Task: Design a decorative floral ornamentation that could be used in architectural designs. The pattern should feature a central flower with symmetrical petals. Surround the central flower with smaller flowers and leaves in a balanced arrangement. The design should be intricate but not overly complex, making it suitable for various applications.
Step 1653:
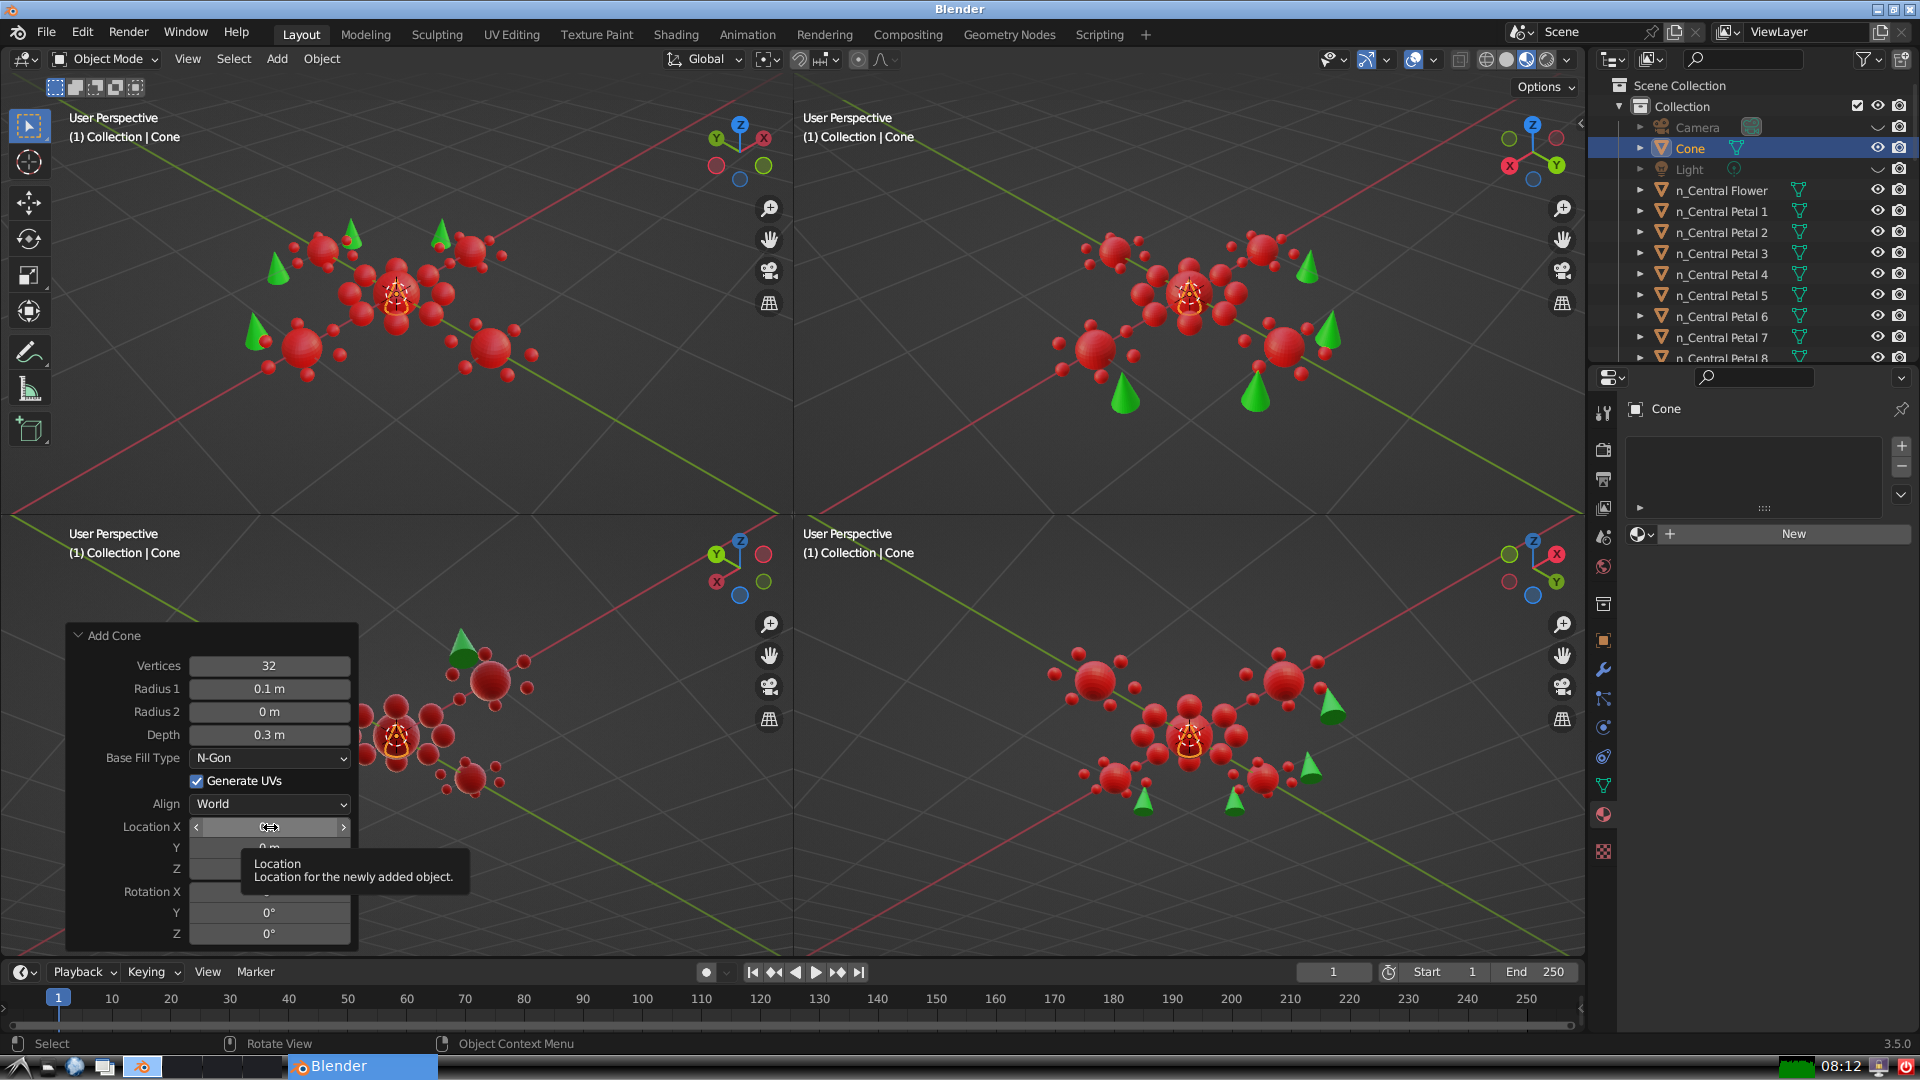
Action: click: no